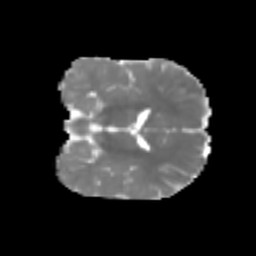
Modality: MD
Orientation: coronal
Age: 6
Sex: male
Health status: healthy